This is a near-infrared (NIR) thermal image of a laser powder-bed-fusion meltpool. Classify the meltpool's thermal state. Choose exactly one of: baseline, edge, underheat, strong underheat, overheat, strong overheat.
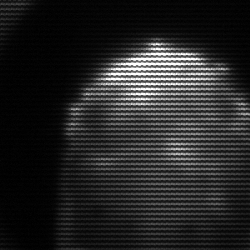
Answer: edge